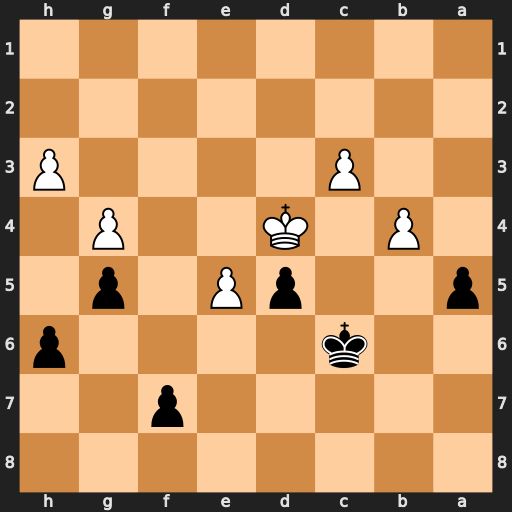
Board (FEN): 8/5p2/2k4p/p2pP1p1/1P1K2P1/2P4P/8/8
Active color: b
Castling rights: -
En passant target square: -
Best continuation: a4 c4 dxc4 Kxc4 Kb6 Kc3 Kb5